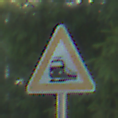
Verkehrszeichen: Bahnuebergang
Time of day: SunriseSunset
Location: Outdoor (Suburban)
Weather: PartlyCloudy
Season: NotSpecified
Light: Natural